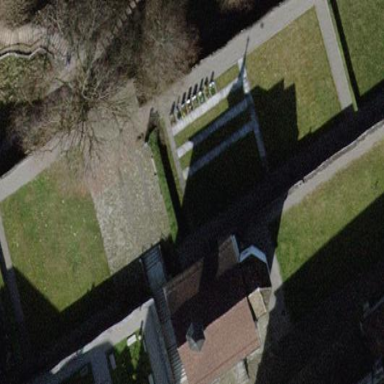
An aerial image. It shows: Cemetery.